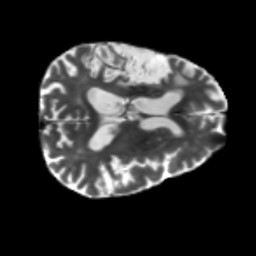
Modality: T2w
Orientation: axial
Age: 58
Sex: male
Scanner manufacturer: siemens
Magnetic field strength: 3 T
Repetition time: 5.47 s
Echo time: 0.0854 s